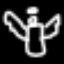
Label: angel